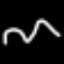
Label: squiggle